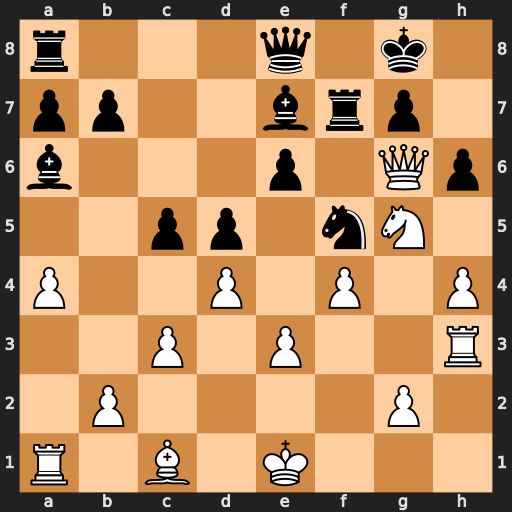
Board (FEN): r3q1k1/pp2brp1/b3p1Qp/2pp1nN1/P2P1P1P/2P1P2R/1P4P1/R1B1K3
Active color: w
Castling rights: Q
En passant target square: -
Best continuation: Qh7+ Kf8 Nxe6#